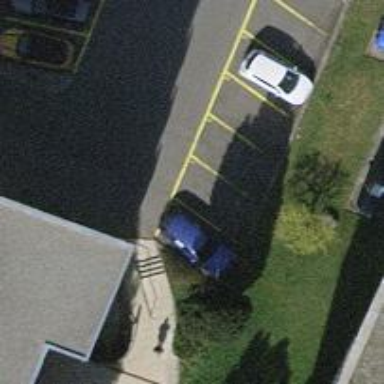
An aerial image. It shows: Road serving as parking aisle.